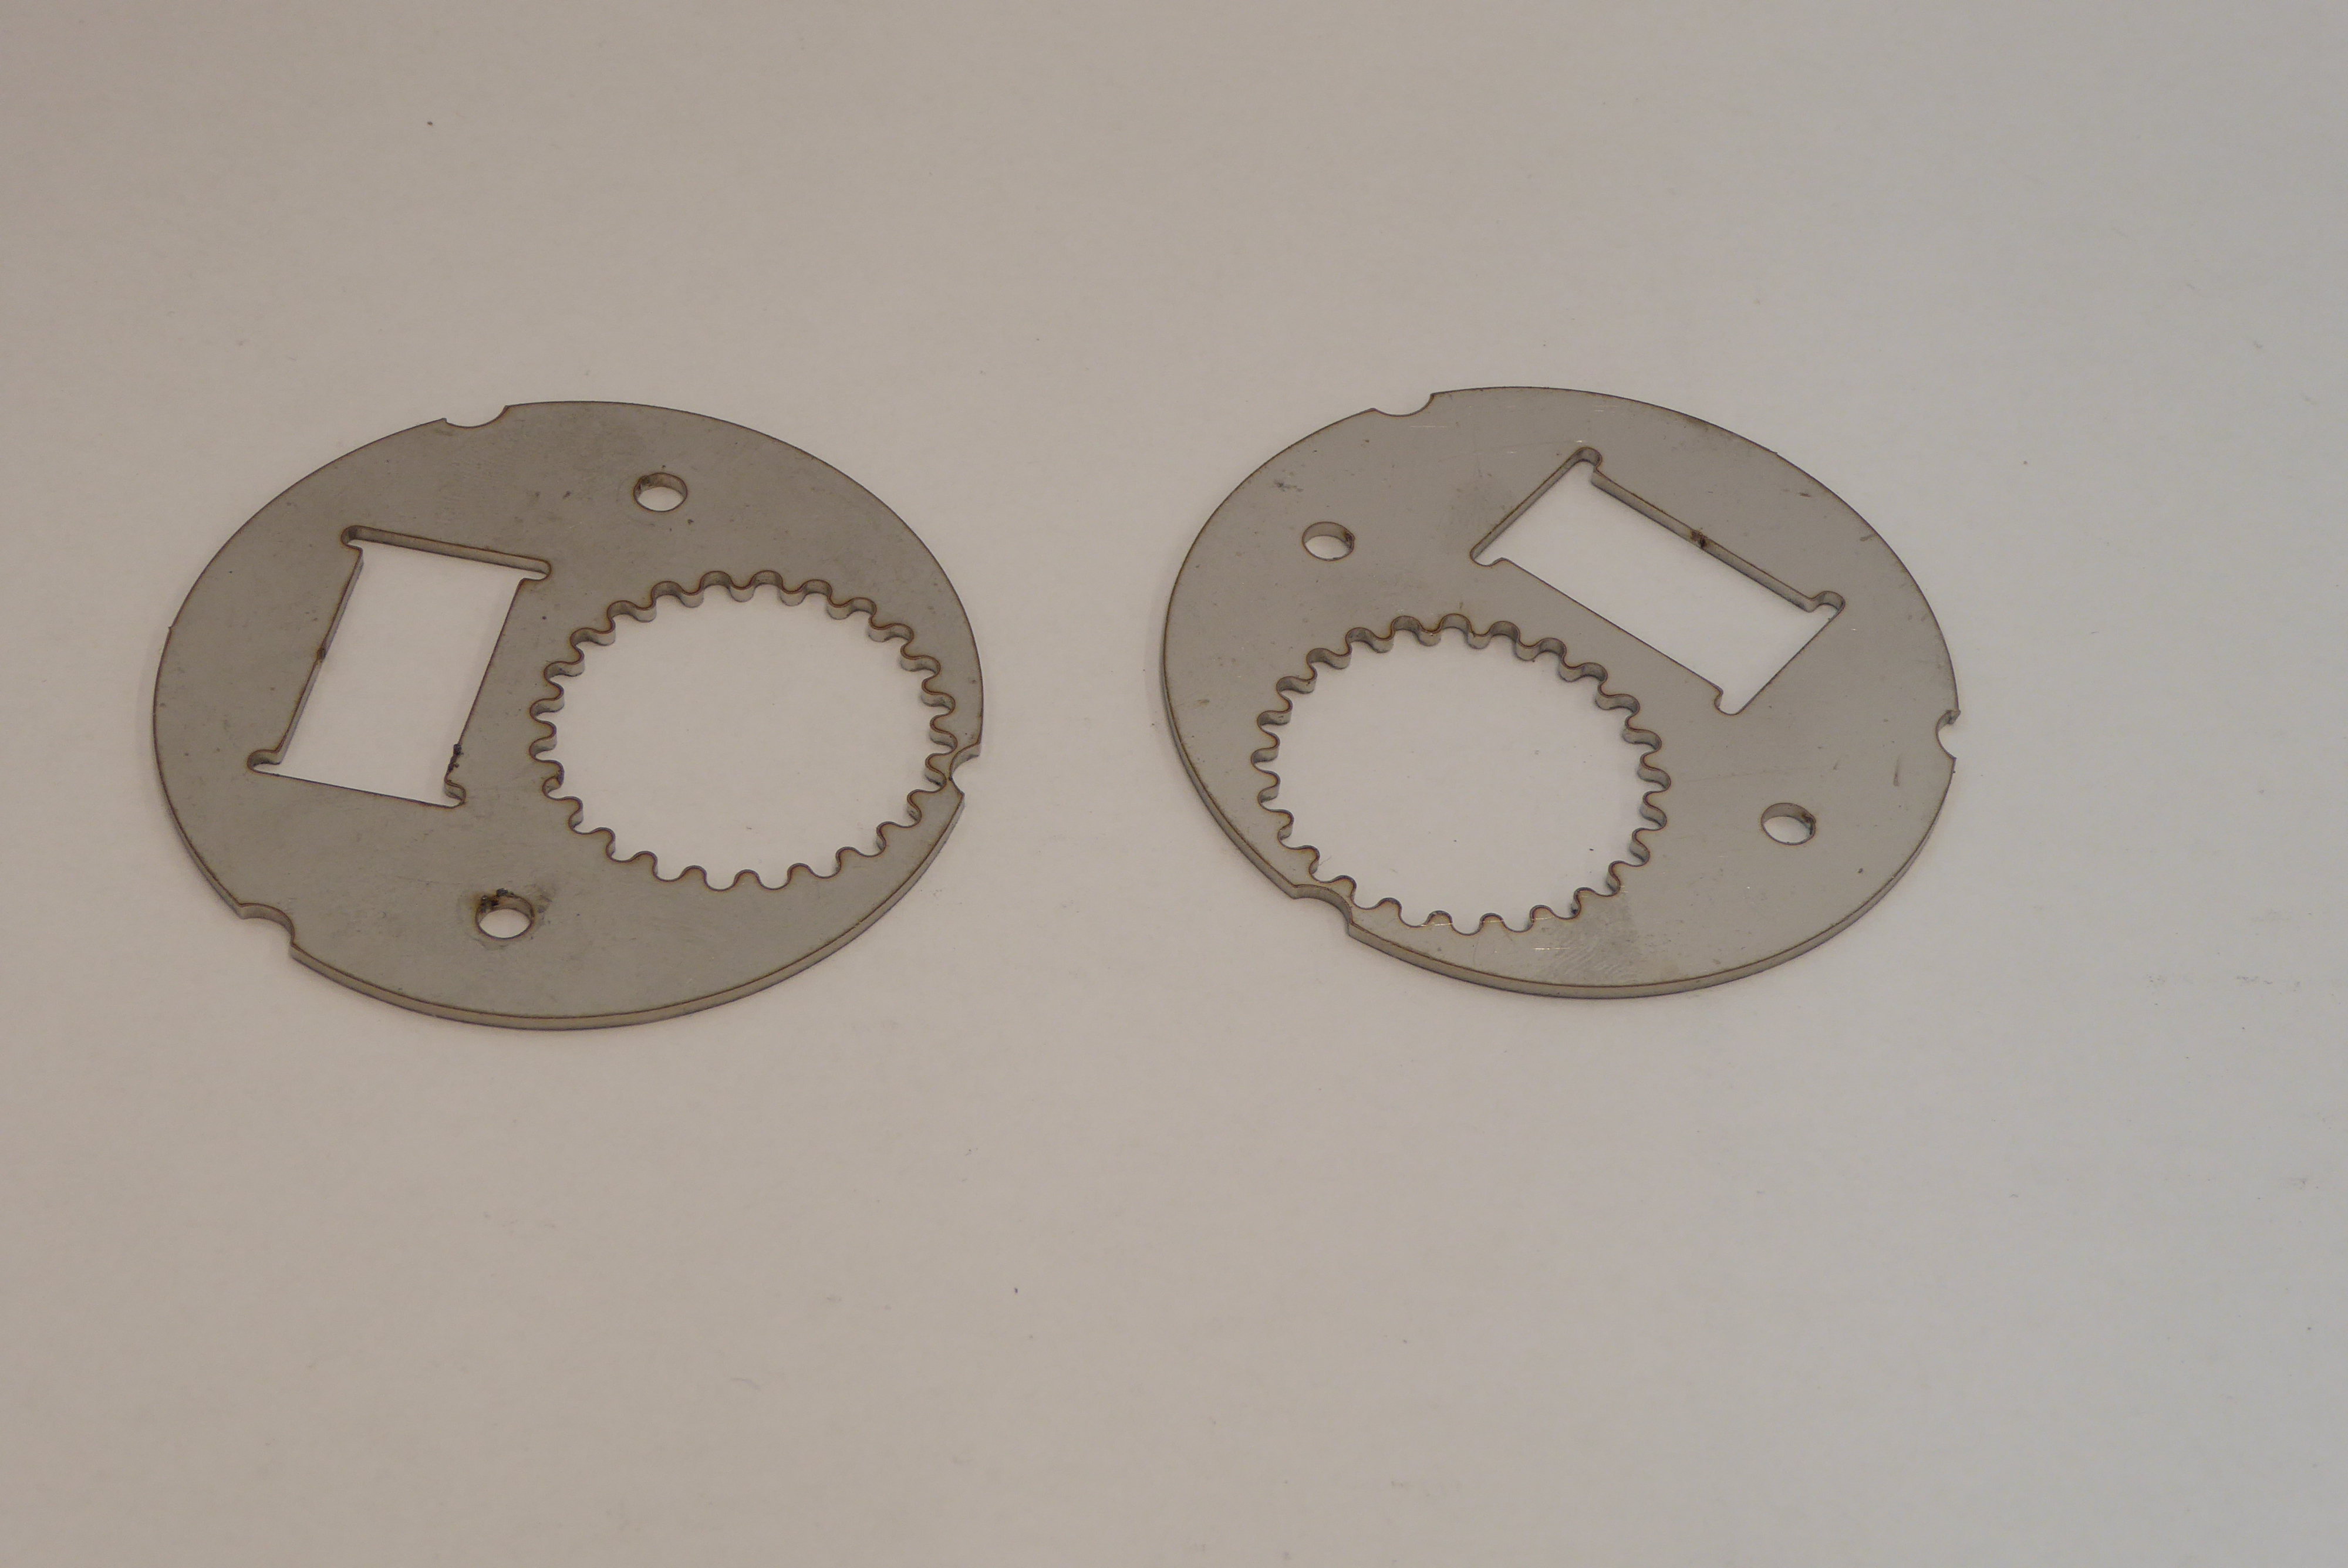
Label: Bottle Opener - Inlay